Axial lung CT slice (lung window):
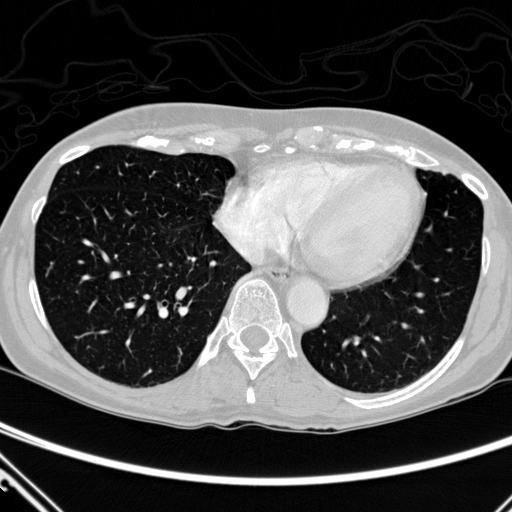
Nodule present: no